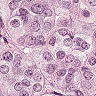
Metastatic tissue present: yes